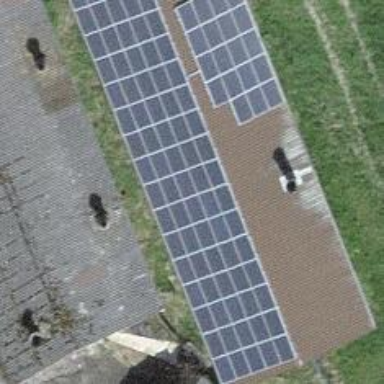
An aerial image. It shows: Solar power generator using photovoltaic method with solar photovoltaic panel types.